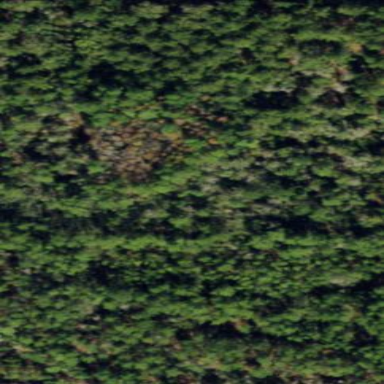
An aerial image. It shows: Mixed leaf woodland.